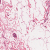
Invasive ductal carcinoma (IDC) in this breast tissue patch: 0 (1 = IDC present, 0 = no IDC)